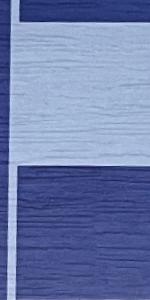
Label: Empty